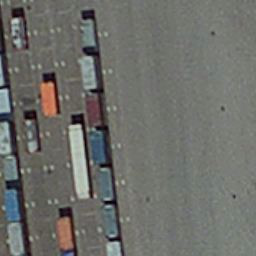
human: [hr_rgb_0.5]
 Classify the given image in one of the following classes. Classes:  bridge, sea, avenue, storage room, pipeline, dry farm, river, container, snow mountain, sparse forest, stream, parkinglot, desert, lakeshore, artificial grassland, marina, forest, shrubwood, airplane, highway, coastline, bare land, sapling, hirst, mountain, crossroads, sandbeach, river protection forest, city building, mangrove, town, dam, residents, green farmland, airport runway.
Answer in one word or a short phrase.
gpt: container